Aerial crown-view tile of a tropical tree (Barro Colorado Island, Panama), acquired 20250512:
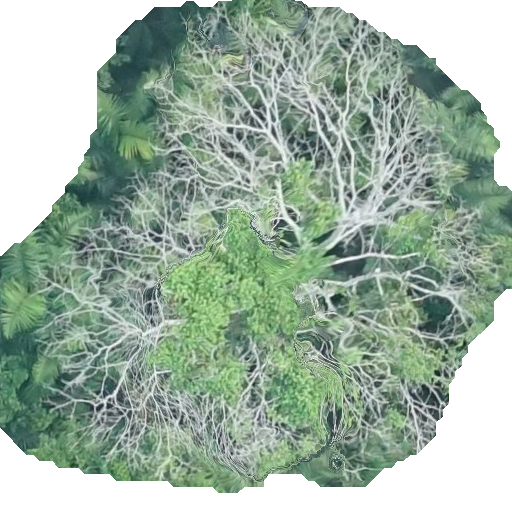
Species: Dipteryx oleifera
GBIF accepted scientific name: Dipteryx oleifera
Crown area: 290.783 m²